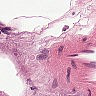
Metastatic tissue present: yes